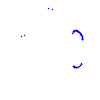
Particle: kaon